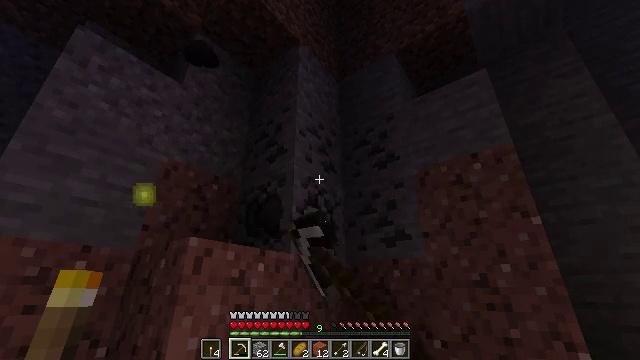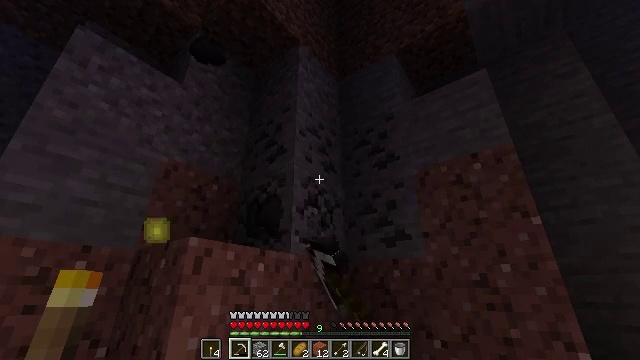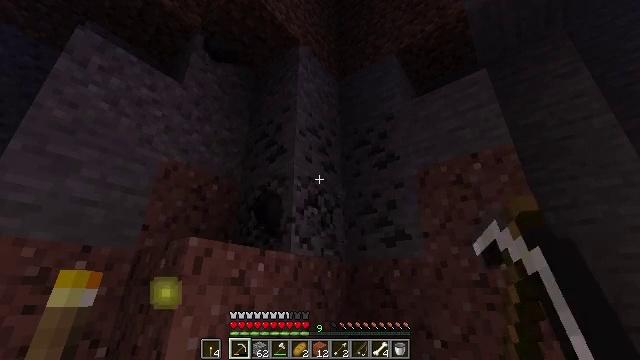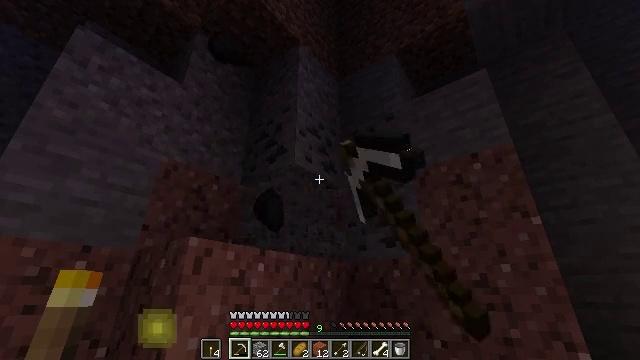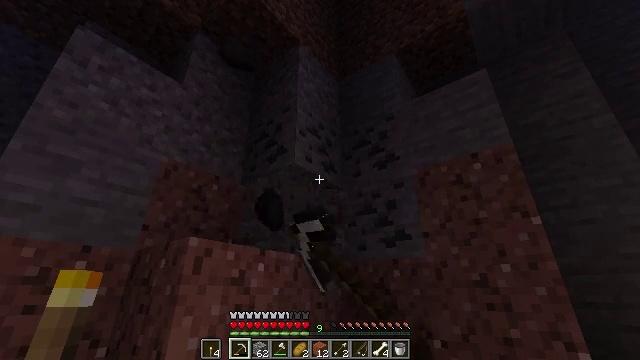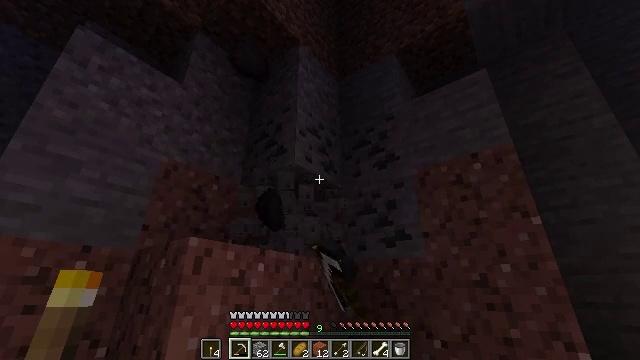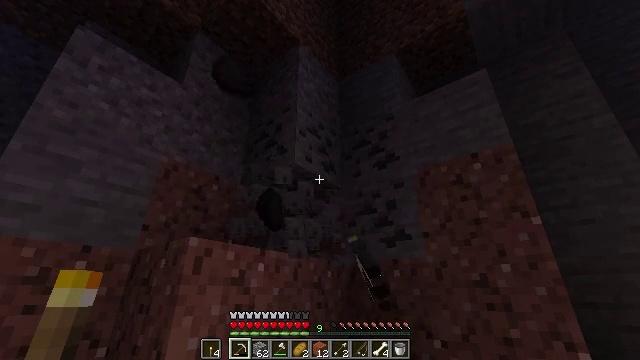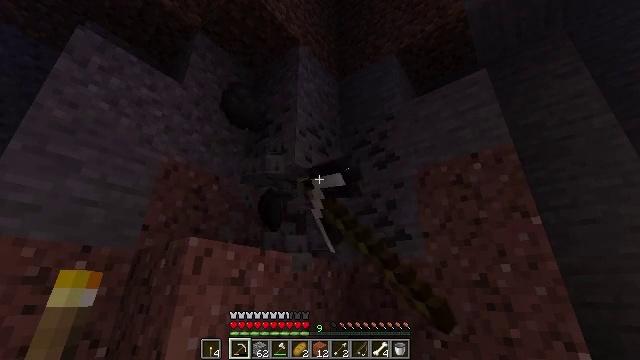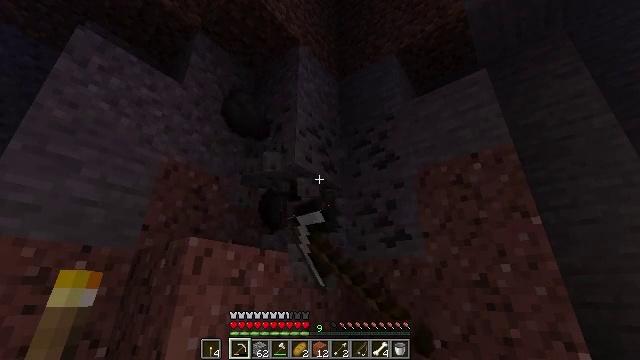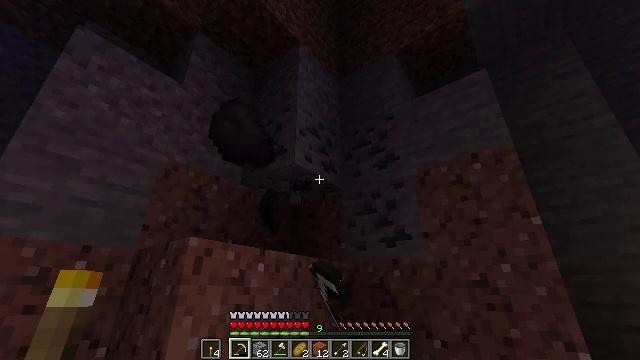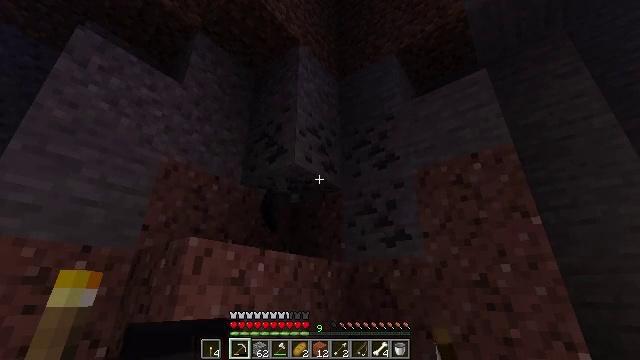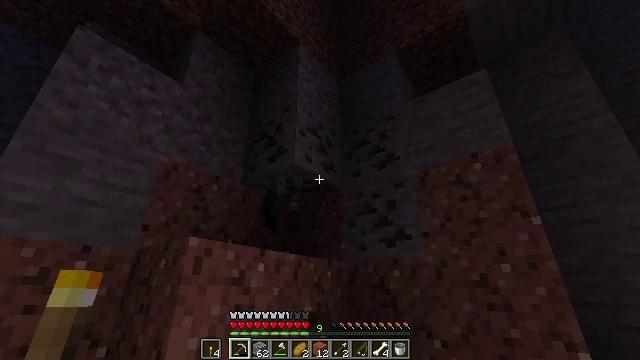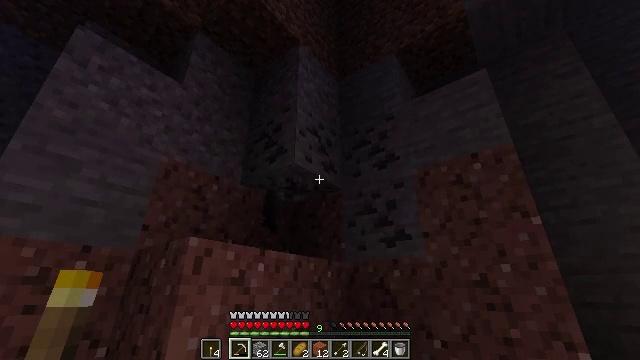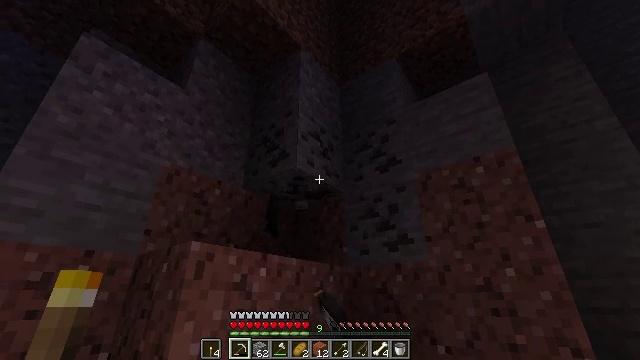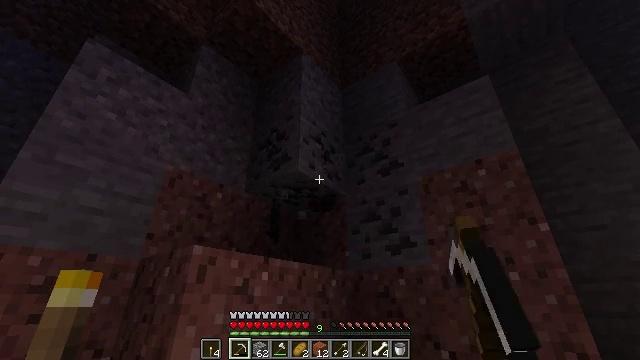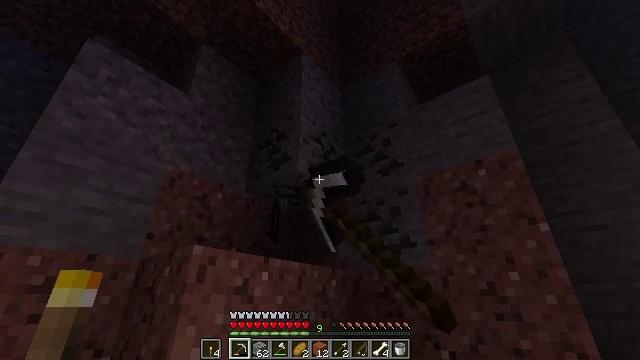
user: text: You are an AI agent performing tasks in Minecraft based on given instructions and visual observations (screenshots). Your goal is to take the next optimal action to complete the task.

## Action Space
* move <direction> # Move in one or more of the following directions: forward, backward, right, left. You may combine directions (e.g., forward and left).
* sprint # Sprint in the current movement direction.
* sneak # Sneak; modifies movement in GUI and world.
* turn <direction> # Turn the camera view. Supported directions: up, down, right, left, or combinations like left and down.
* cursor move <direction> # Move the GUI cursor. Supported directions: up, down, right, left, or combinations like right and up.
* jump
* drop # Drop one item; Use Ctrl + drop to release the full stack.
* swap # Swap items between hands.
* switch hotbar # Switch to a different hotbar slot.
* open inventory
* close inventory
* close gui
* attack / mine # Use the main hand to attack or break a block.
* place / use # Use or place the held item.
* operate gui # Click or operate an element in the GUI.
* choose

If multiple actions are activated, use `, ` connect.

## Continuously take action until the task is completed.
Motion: motion action
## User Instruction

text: Mine the coal ore underground.
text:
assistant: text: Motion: attack / mine
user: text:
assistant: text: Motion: attack / mine
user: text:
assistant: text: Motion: attack / mine
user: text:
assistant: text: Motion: attack / mine
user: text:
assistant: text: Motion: attack / mine
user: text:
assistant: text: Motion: attack / mine
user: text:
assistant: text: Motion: attack / mine
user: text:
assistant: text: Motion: attack / mine
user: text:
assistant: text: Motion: attack / mine
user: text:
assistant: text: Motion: attack / mine
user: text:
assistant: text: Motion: attack / mine
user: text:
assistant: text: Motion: attack / mine
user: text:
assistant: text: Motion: attack / mine
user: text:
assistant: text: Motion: attack / mine
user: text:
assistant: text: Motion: attack / mine
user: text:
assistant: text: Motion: attack / mine
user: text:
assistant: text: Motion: attack / mine
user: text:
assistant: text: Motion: attack / mine
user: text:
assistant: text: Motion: attack / mine
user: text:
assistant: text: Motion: attack / mine
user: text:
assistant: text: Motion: attack / mine
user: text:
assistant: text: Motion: attack / mine
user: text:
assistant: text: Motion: attack / mine
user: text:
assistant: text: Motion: attack / mine
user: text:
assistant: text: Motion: attack / mine
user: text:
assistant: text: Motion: attack / mine
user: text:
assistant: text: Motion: attack / mine
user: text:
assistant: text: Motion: attack / mine
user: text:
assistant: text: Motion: attack / mine
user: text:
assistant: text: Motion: turn right and down, attack / mine